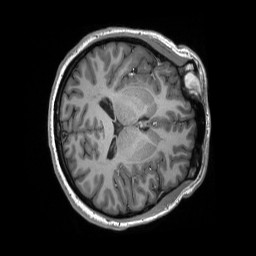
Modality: T1w
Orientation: axial
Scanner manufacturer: siemens
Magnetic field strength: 3 T
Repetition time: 2.3 s
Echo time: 0.00298 s